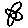
Label: flower